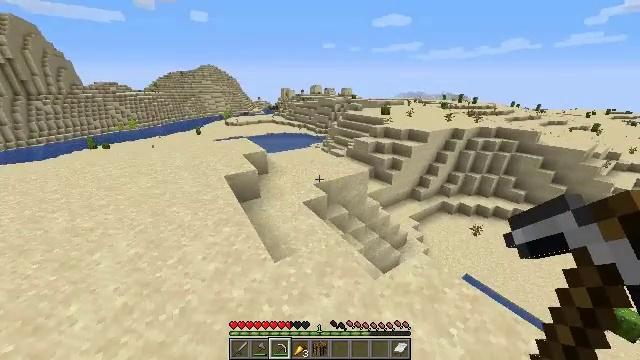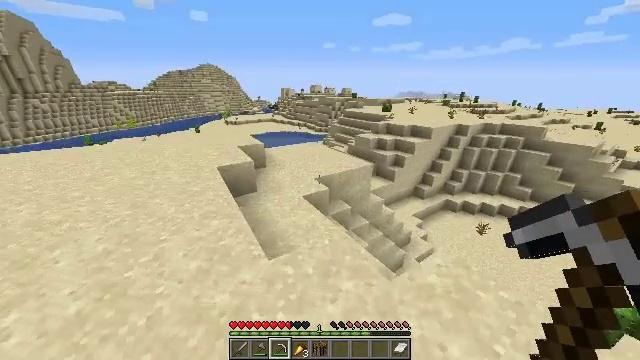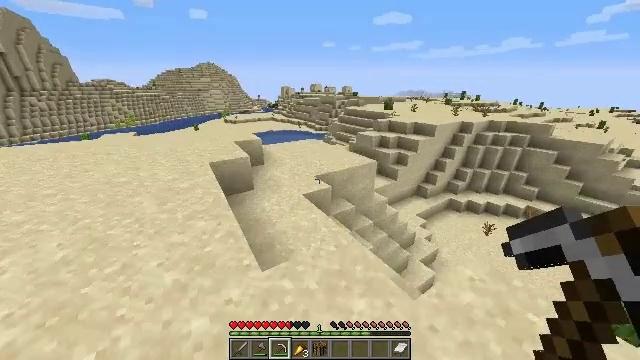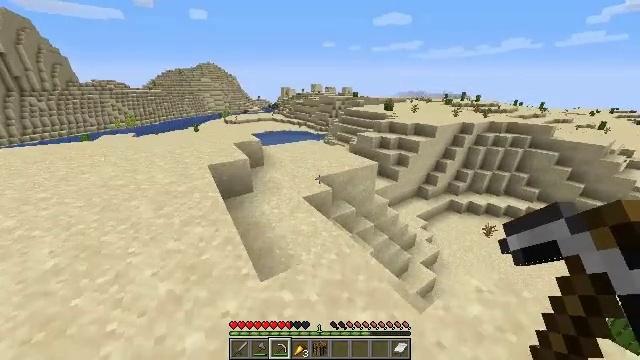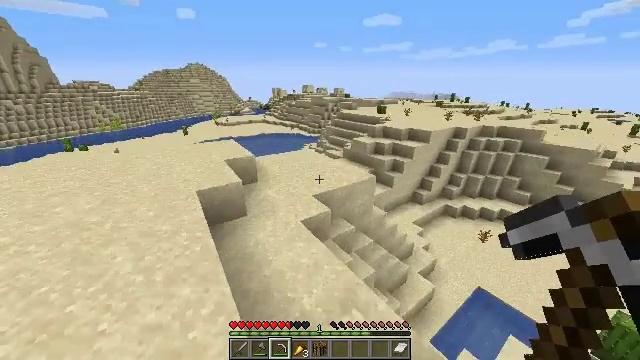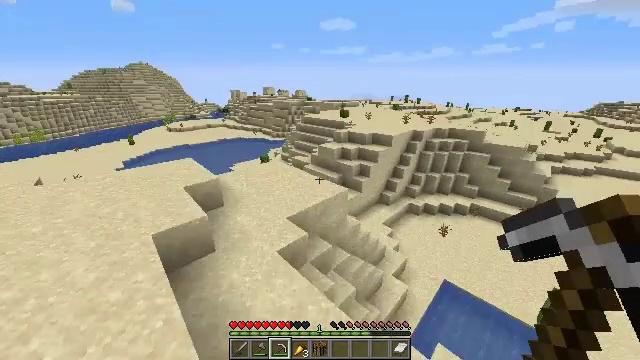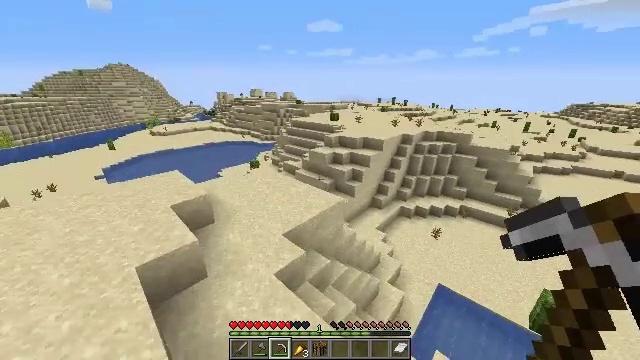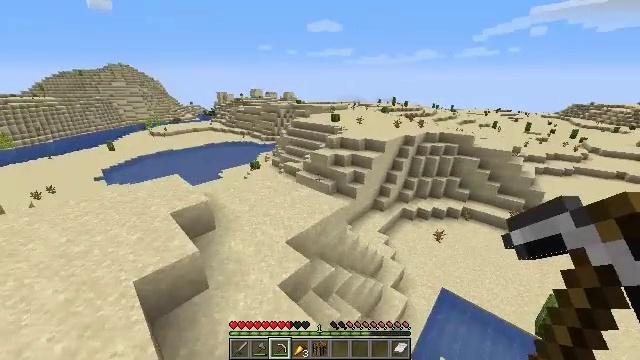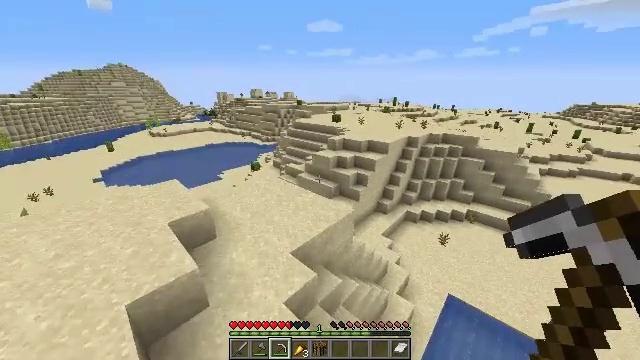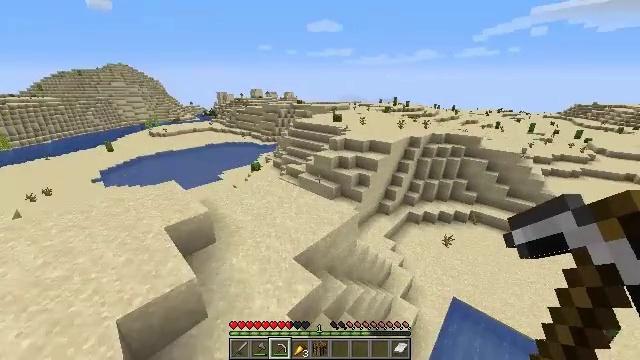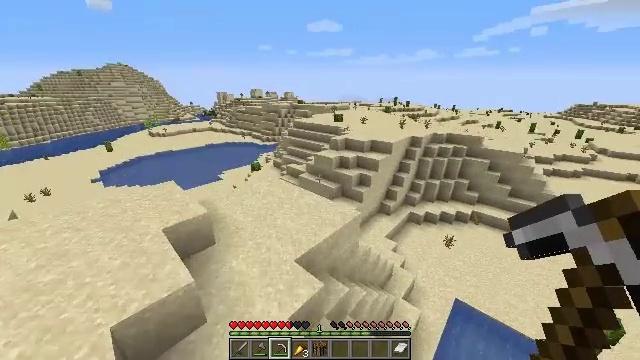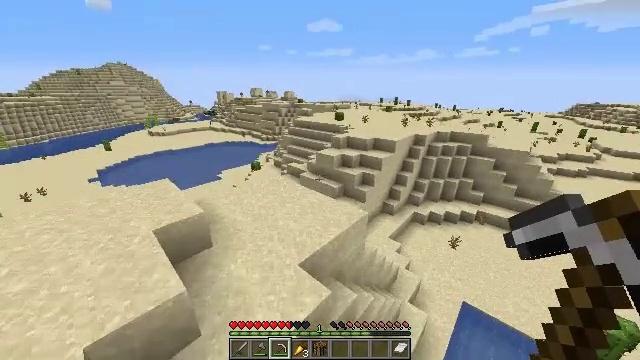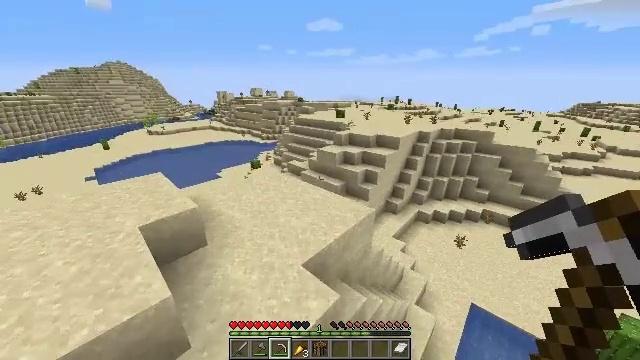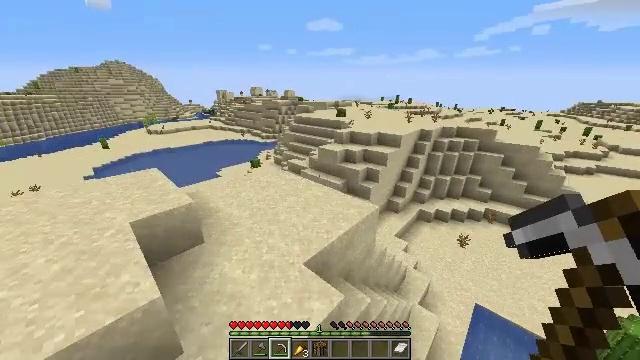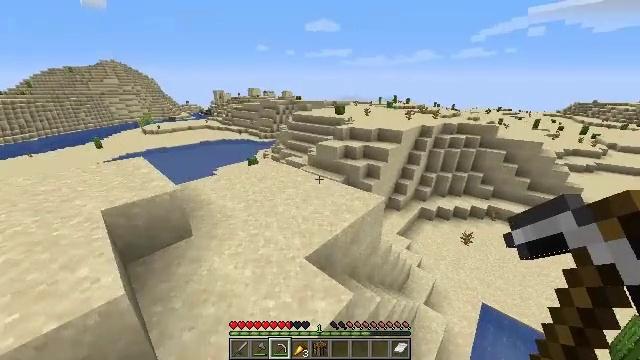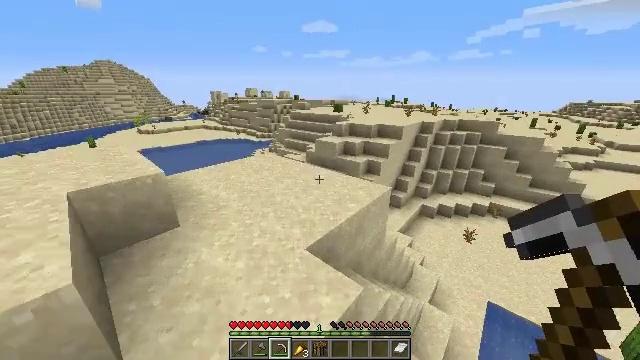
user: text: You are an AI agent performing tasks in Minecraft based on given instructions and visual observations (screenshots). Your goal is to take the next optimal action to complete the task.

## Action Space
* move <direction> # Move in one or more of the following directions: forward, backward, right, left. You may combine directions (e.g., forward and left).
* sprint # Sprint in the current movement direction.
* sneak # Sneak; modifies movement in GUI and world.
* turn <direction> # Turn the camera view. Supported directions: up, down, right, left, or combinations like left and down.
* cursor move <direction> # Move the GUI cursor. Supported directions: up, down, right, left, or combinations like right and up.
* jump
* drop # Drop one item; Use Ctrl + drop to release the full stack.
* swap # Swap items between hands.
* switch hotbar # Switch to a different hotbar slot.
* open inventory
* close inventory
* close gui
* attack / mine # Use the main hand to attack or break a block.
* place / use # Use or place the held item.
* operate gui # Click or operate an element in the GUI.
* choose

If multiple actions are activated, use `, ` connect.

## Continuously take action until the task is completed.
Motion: motion action
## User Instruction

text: Attack the hay block to get hay.
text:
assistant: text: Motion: move forward, jump
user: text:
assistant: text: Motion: move forward and move left, jump
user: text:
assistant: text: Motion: move forward and move left, jump
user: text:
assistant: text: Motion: move forward and move left, turn right, jump
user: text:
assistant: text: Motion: move forward and move left, turn right, jump
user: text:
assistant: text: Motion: move forward, turn right, jump
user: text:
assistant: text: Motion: move forward, jump
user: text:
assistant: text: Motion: move forward, jump
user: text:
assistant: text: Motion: move forward, jump
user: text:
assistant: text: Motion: move forward, jump
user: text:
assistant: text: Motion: move forward, jump
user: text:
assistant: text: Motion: move forward, jump
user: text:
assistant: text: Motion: move forward, jump
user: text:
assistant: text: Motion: move forward, jump
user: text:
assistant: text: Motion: move forward, jump
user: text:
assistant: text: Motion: move forward, jump
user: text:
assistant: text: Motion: move forward, jump
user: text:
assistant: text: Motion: move forward, jump
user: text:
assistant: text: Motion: move forward, jump
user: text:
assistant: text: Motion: move forward, jump
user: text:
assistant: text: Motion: move forward, turn left and down, jump
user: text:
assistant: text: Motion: move forward, turn left and down, jump
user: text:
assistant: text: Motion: move forward, turn left and down, jump
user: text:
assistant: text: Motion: move forward, turn left and down, jump
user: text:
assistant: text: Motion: move forward, turn down
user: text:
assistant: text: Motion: move forward
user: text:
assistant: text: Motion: move forward
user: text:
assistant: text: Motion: move forward
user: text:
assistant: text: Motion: move forward, turn down
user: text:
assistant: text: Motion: move forward, turn right and down